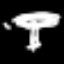
Label: mushroom